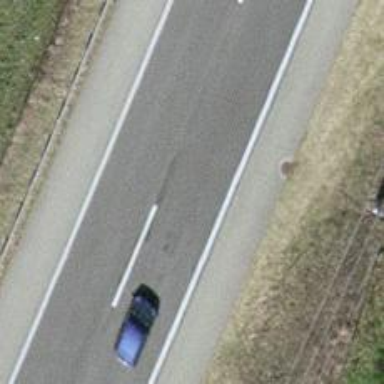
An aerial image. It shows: Asphalt trunk highway designated as motorroad.